Interaction volume radius: 5 \u00c5
Interaction volume height: 35 \u00c5
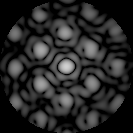
Disorder parameter: 0.3398